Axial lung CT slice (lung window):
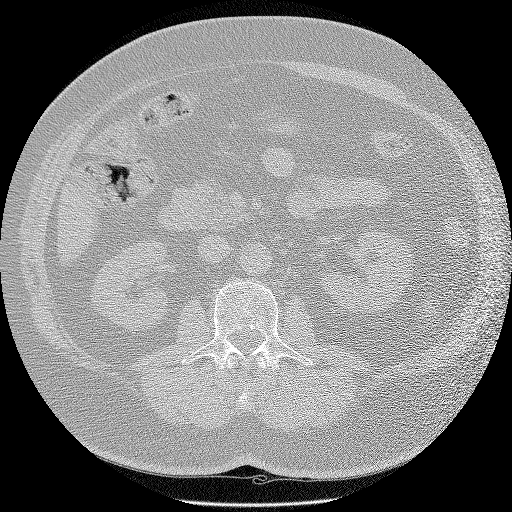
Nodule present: no